Question: I'm trying to format the headline, but it fails and I don't know why. Below is the code, pretty simple.
And this is what I get:

The last three cells are not formatted. I tried to print the 'c' but it's normal.
'''
// Set Cell value in sheet
row.createCell(0).setCellValue("Name");
// Set Cell value in sheet
row.createCell(1).setCellValue("Surname");
// Set Cell value in sheet
row.createCell(2).setCellValue("ID");
// Set Cell value in sheet
row.createCell(3).setCellValue("Duration");
// Set CellStyle head to the Cells
Cell name = sheet.getRow(0).getCell(0);
name_head.setCellStyle(head);
Cell surname = sheet.getRow(0).getCell(1);
surname_head.setCellStyle(head);
Cell id_head = sheet.getRow(0).getCell(2);
id_head.setCellStyle(head);
Cell duration = sheet.getRow(0).getCell(3);
duration_haed.setCellStyle(head);
// Set Cell value
for (int c = 0; c < daysInMonth; c++) {
row.createCell(c + 4).setCellValue(c + 1);
Cell header = sheet.getRow(0).getCell(c + 1);
// Set CellStyle head
header.setCellStyle(head);
}
'''
Does anyone have an idea how to fix this?
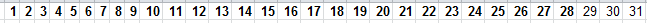
Answer: The cell numbering is incorrect here:
'''
Cell header = sheet.getRow(0).getCell(c + 1);
'''
It should be:
'''
Cell header = sheet.getRow(0).getCell(c + 4);
'''